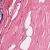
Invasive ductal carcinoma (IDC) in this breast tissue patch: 0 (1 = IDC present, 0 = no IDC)